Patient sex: F
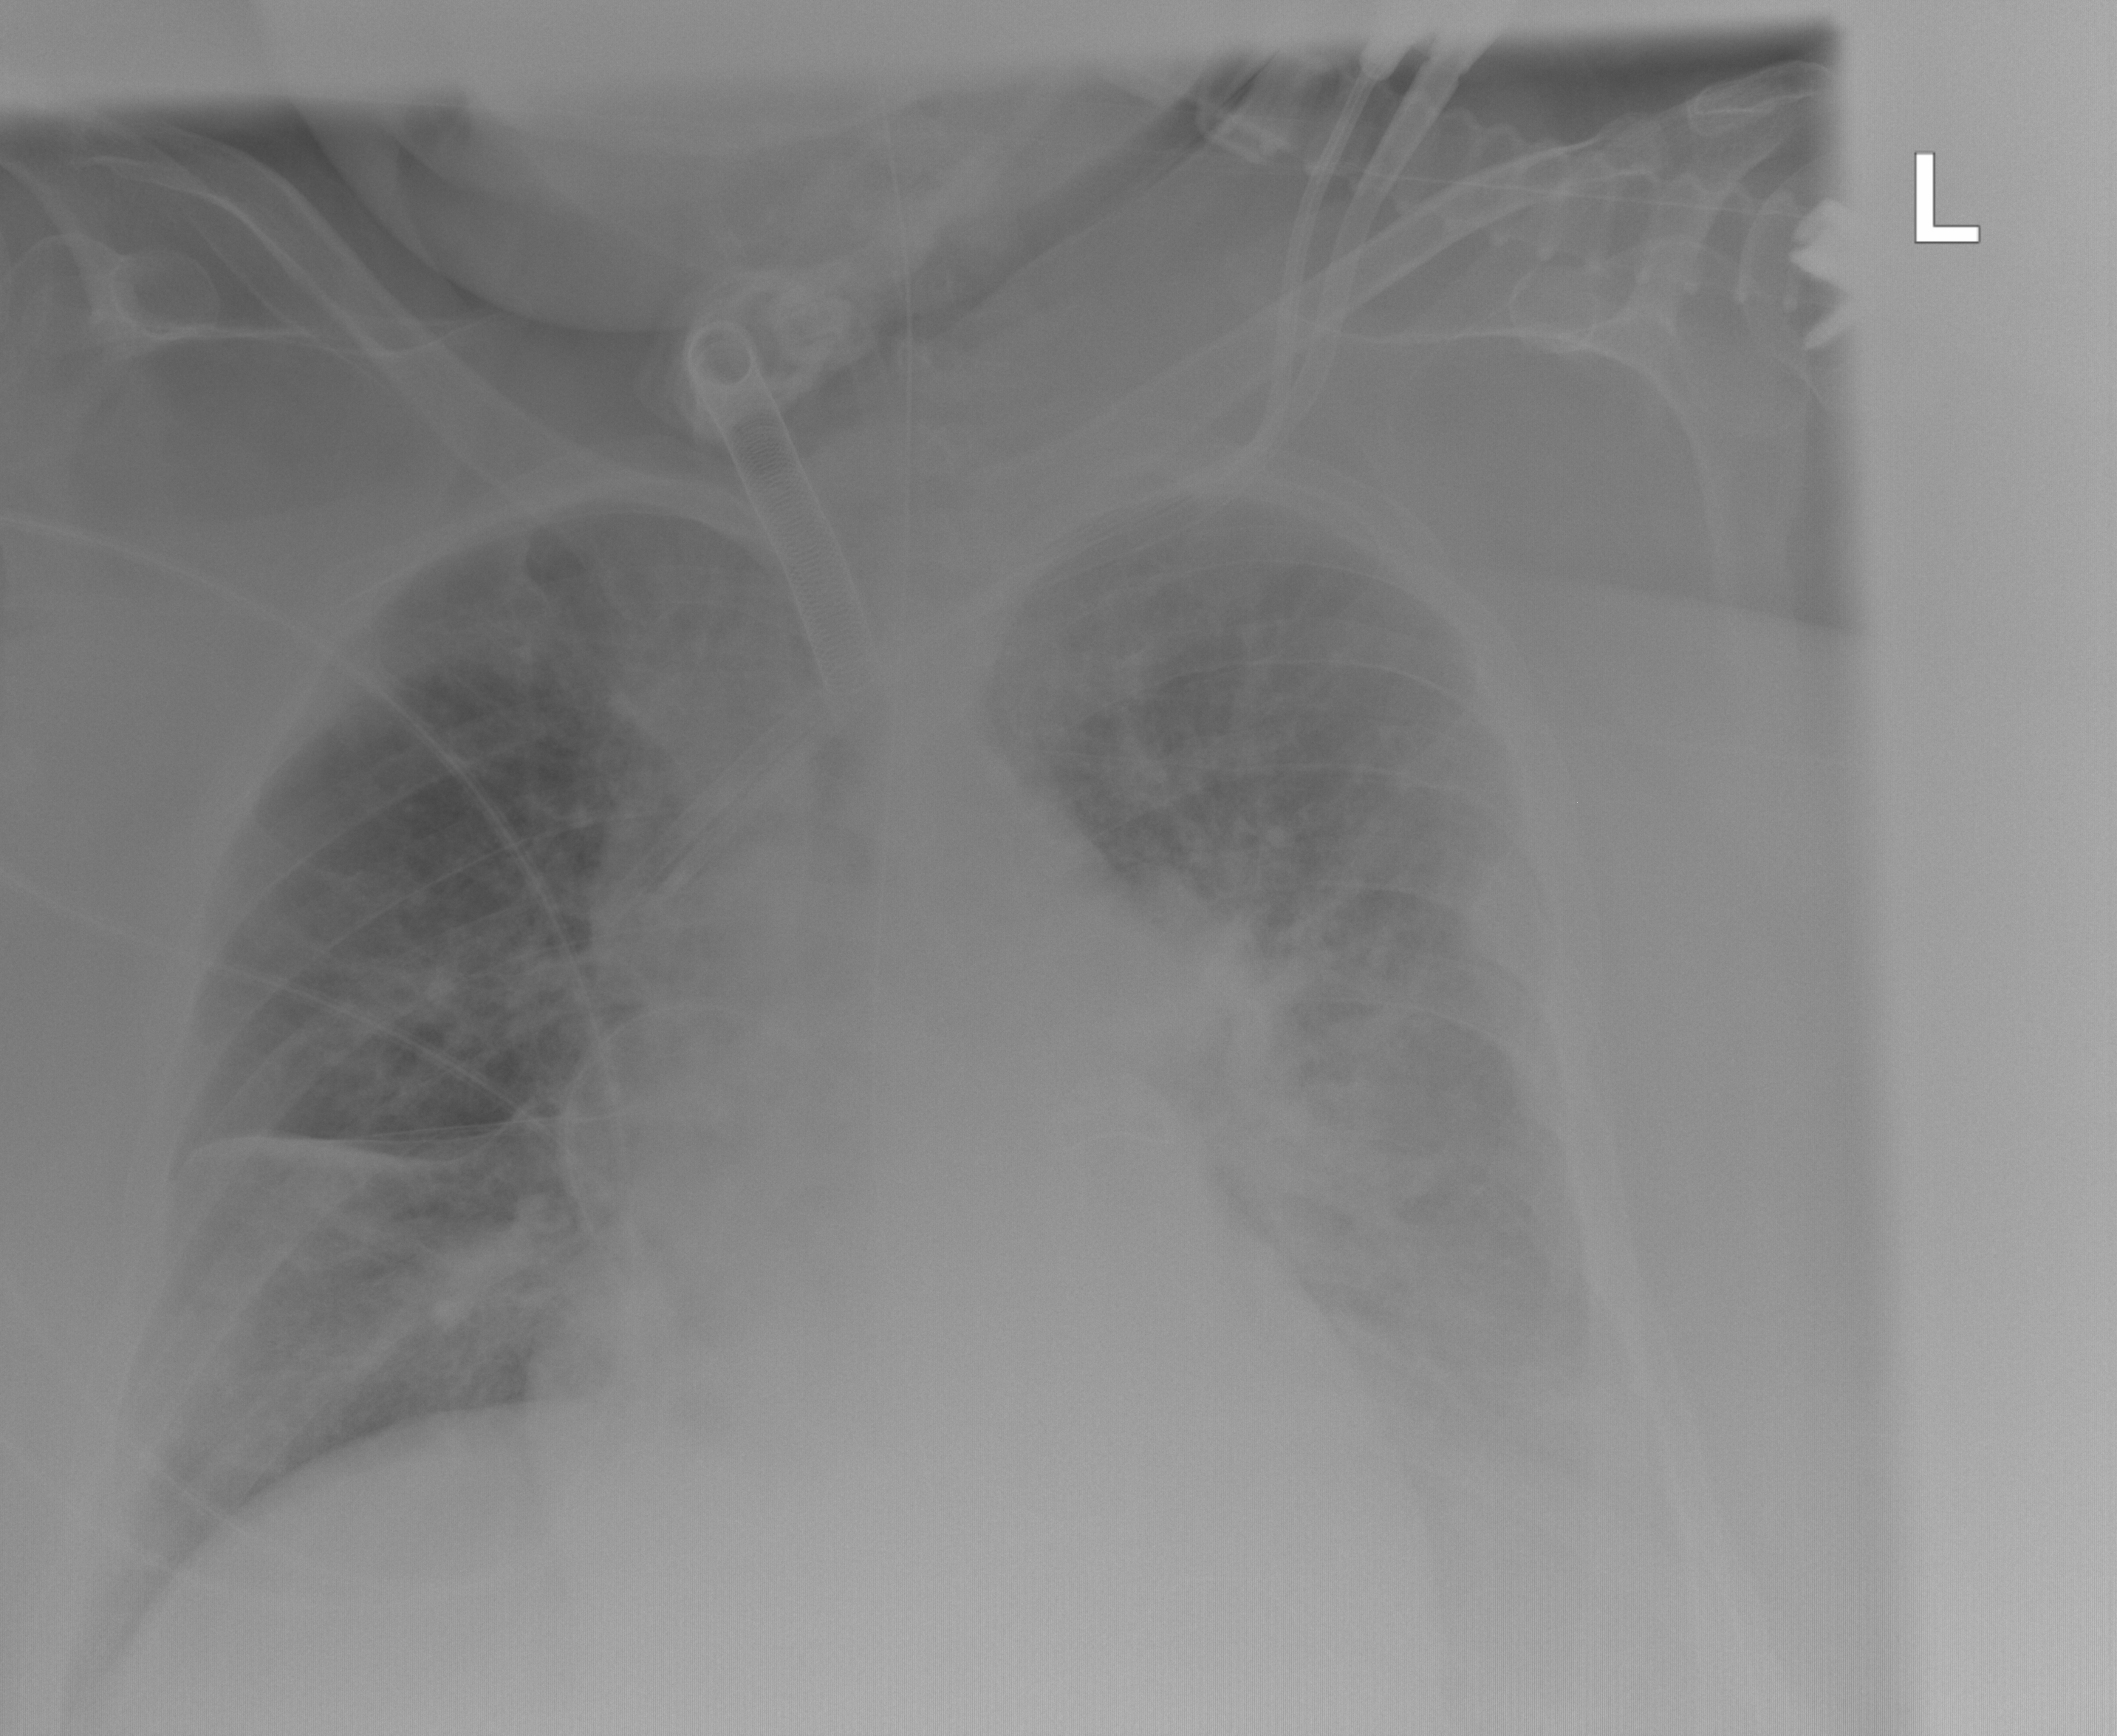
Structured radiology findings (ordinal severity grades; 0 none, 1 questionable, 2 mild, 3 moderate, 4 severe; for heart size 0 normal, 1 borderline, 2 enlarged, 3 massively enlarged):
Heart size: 2
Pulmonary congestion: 2
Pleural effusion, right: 0
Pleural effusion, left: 1
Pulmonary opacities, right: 2
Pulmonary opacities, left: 3
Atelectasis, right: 3
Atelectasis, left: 2